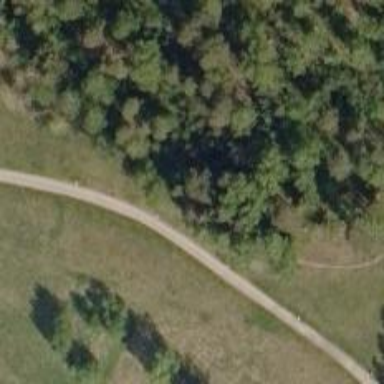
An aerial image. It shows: Nordic path for classic and skating.